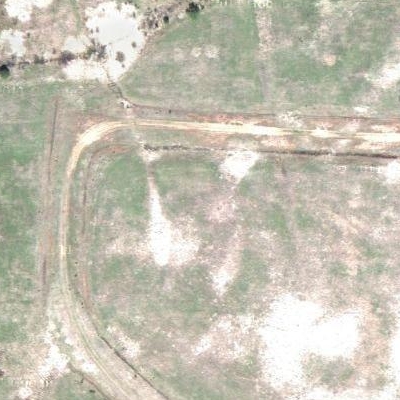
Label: Grass